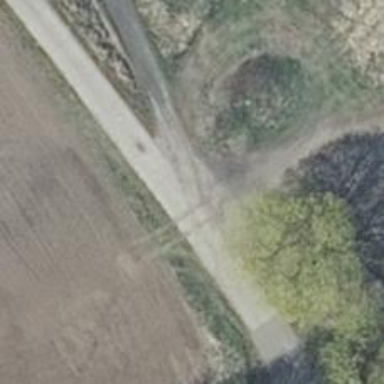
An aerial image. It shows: Concrete service road